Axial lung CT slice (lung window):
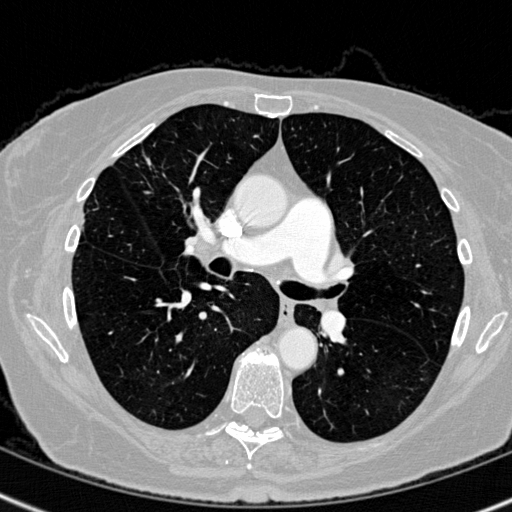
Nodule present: no